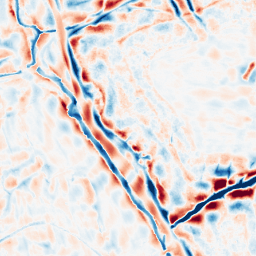
Category: wavelet
Decomposition family: wavelet_biorthogonal
Decomposition parameters: wavelet: bior3.5
level: 4
Upsampling method: linear_exact
Upsampling parameters: scale: 8
Upsampling scale: 8